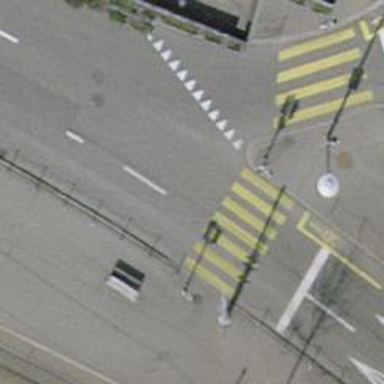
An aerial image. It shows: Zebra crossing with traffic signals. The crossing is marked by traffic lights.